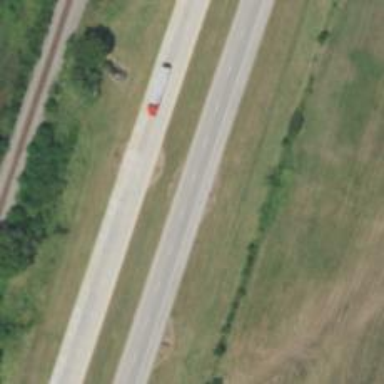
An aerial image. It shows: Trunk highway.